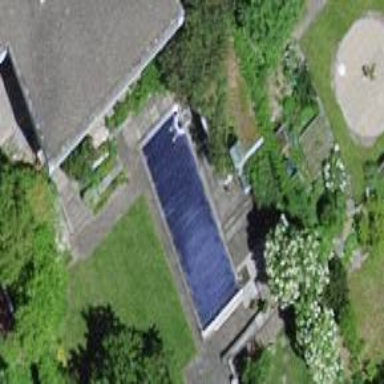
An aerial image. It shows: Swimming pool located in leisure land.